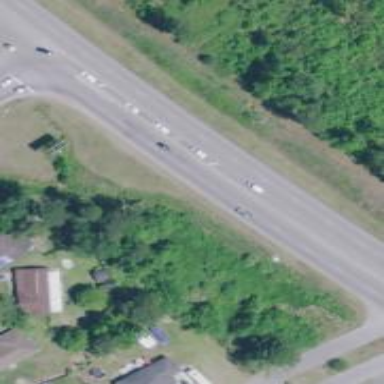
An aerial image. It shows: Primary highway.